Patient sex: M
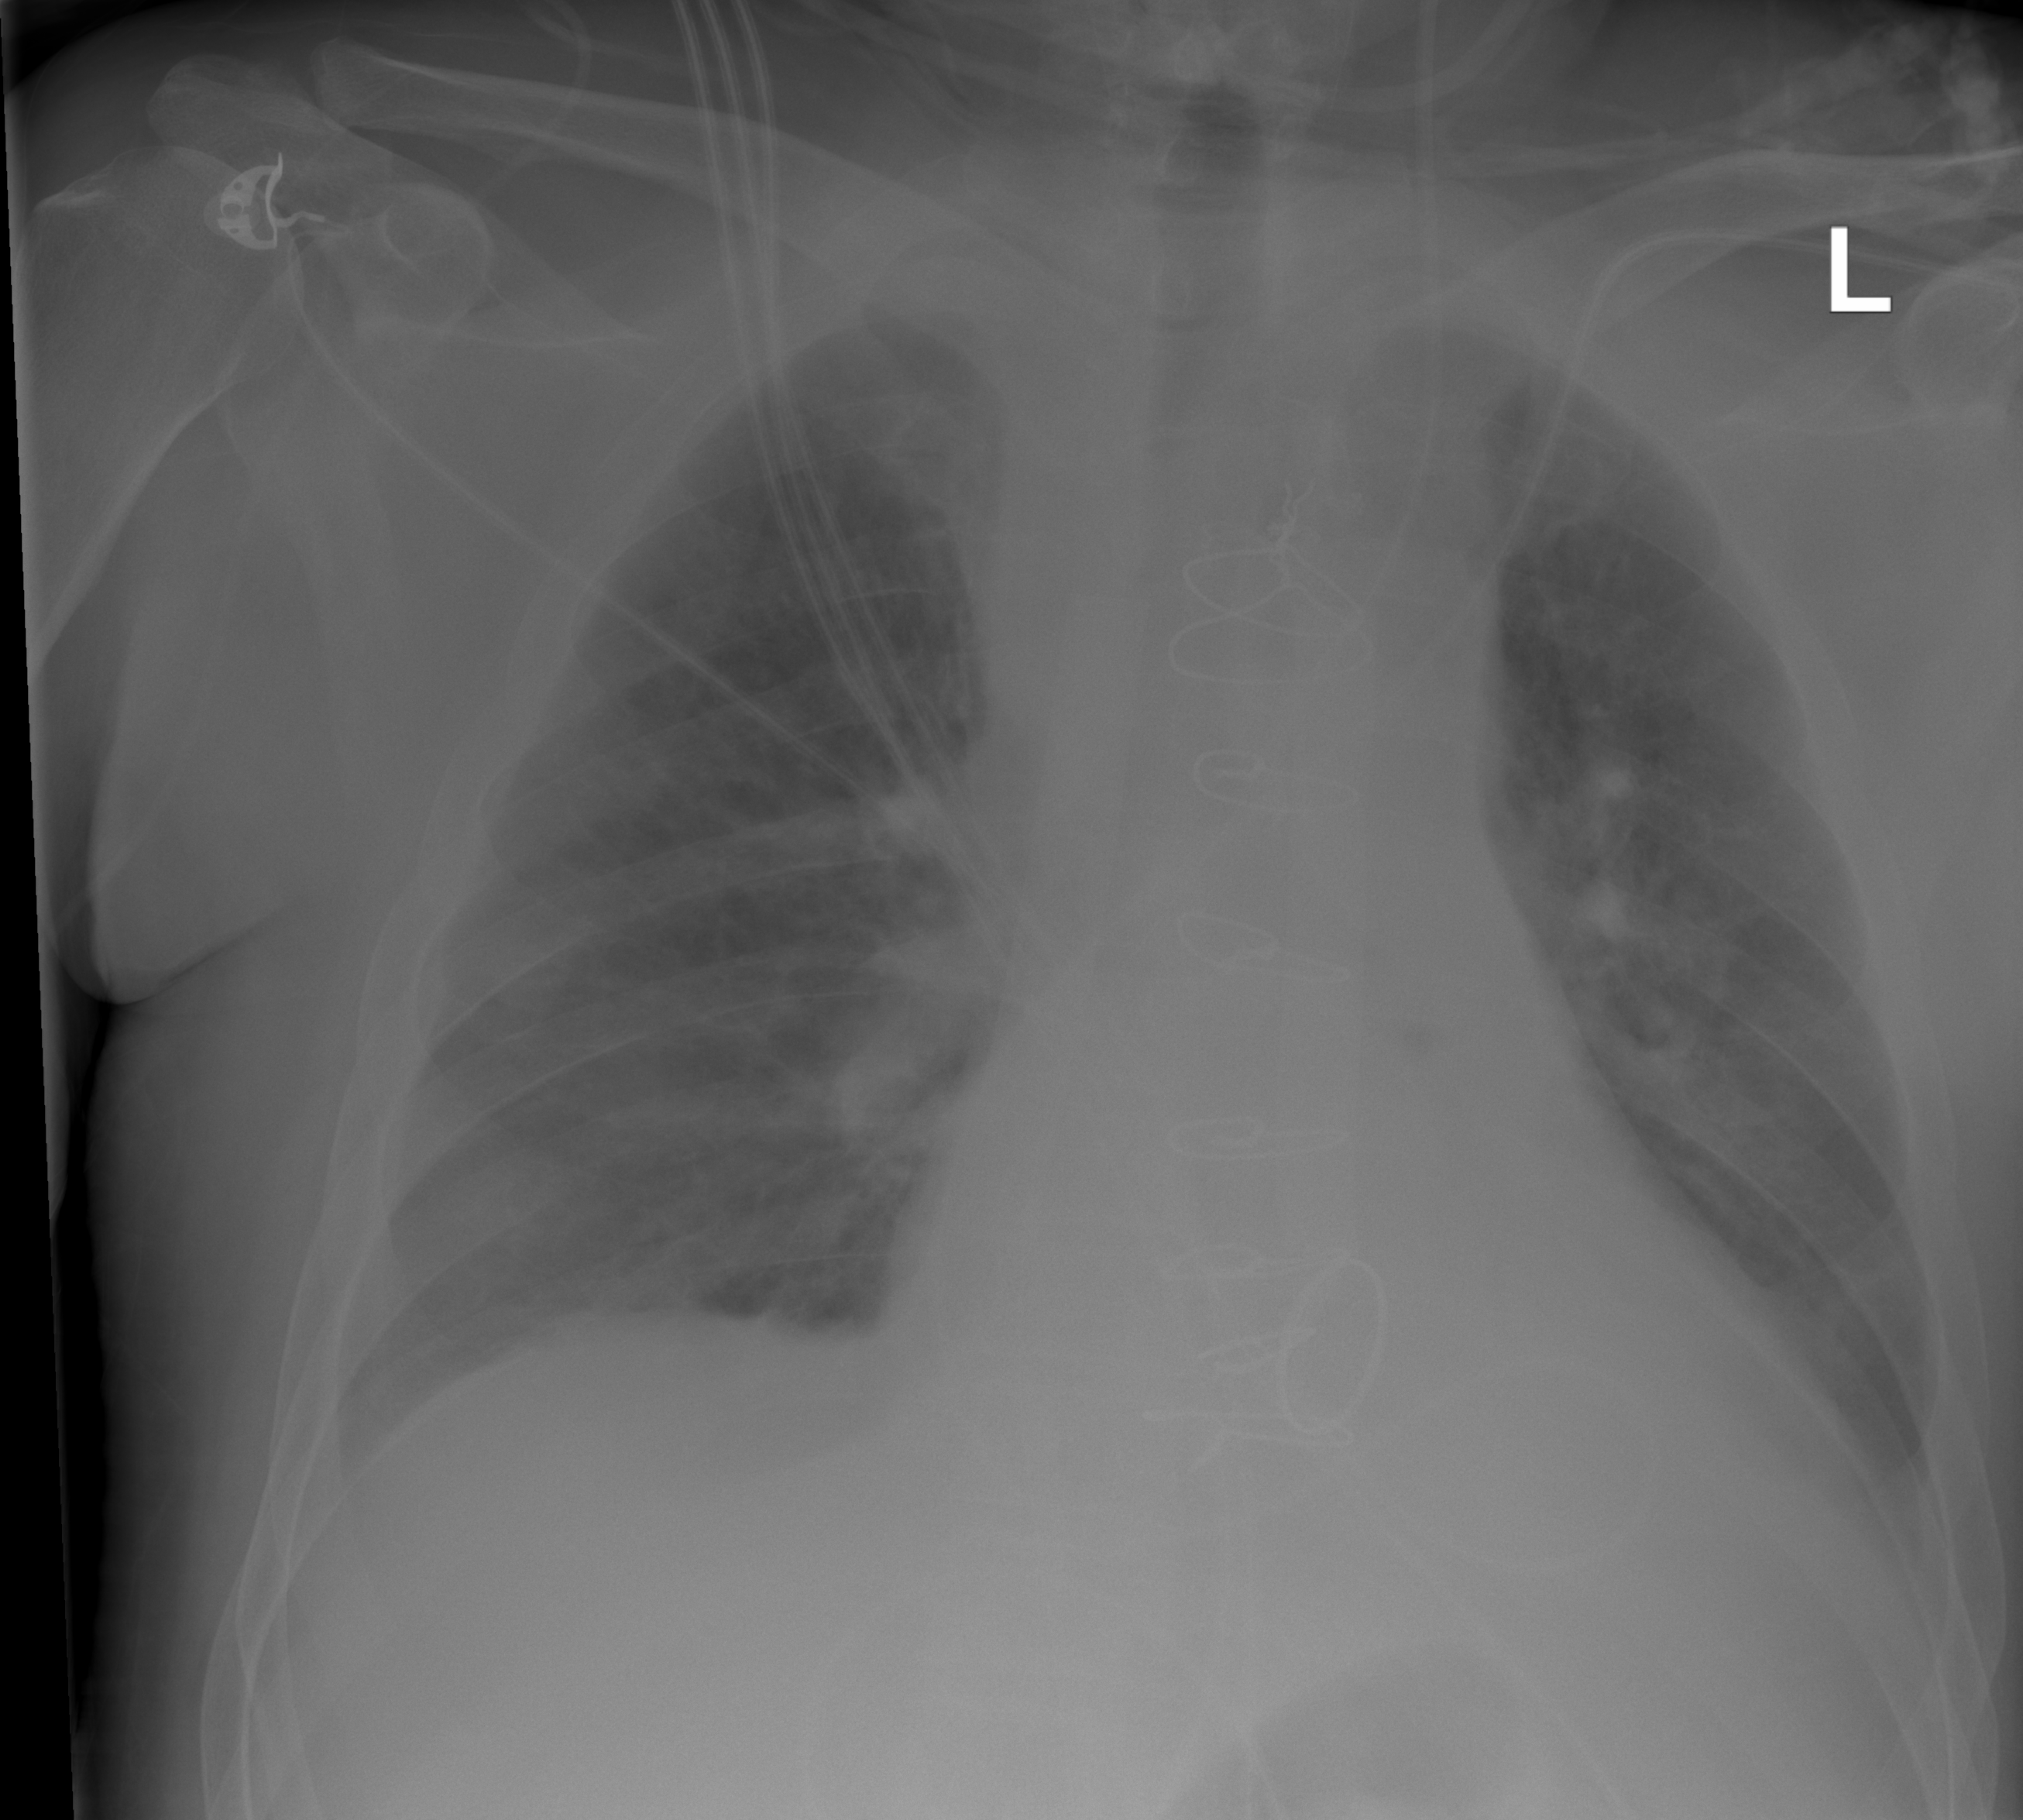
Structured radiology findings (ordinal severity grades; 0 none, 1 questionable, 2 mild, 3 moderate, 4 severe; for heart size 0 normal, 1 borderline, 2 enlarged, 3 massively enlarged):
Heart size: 0
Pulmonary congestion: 0
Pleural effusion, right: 1
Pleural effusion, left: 1
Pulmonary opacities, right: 0
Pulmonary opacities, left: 2
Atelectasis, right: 2
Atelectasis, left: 2